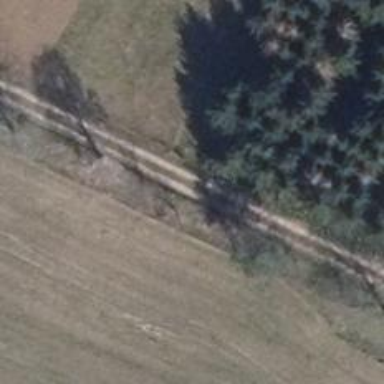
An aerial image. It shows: Track with grade3 tracktype.